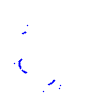
Particle: proton